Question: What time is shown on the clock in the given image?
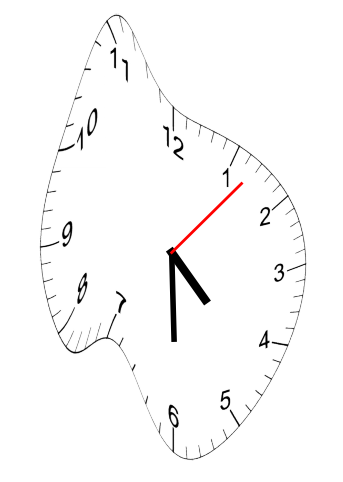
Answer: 04:30:07